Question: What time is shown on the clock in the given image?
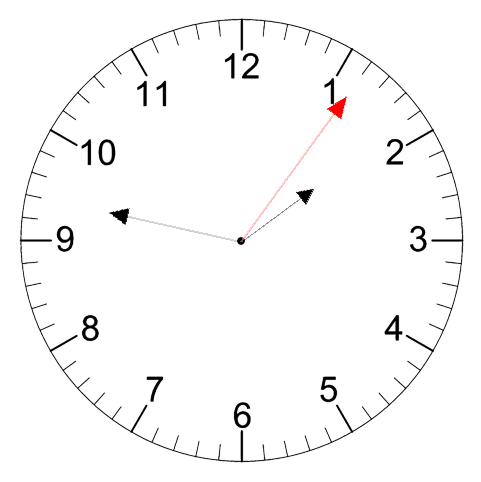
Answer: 01:47:06